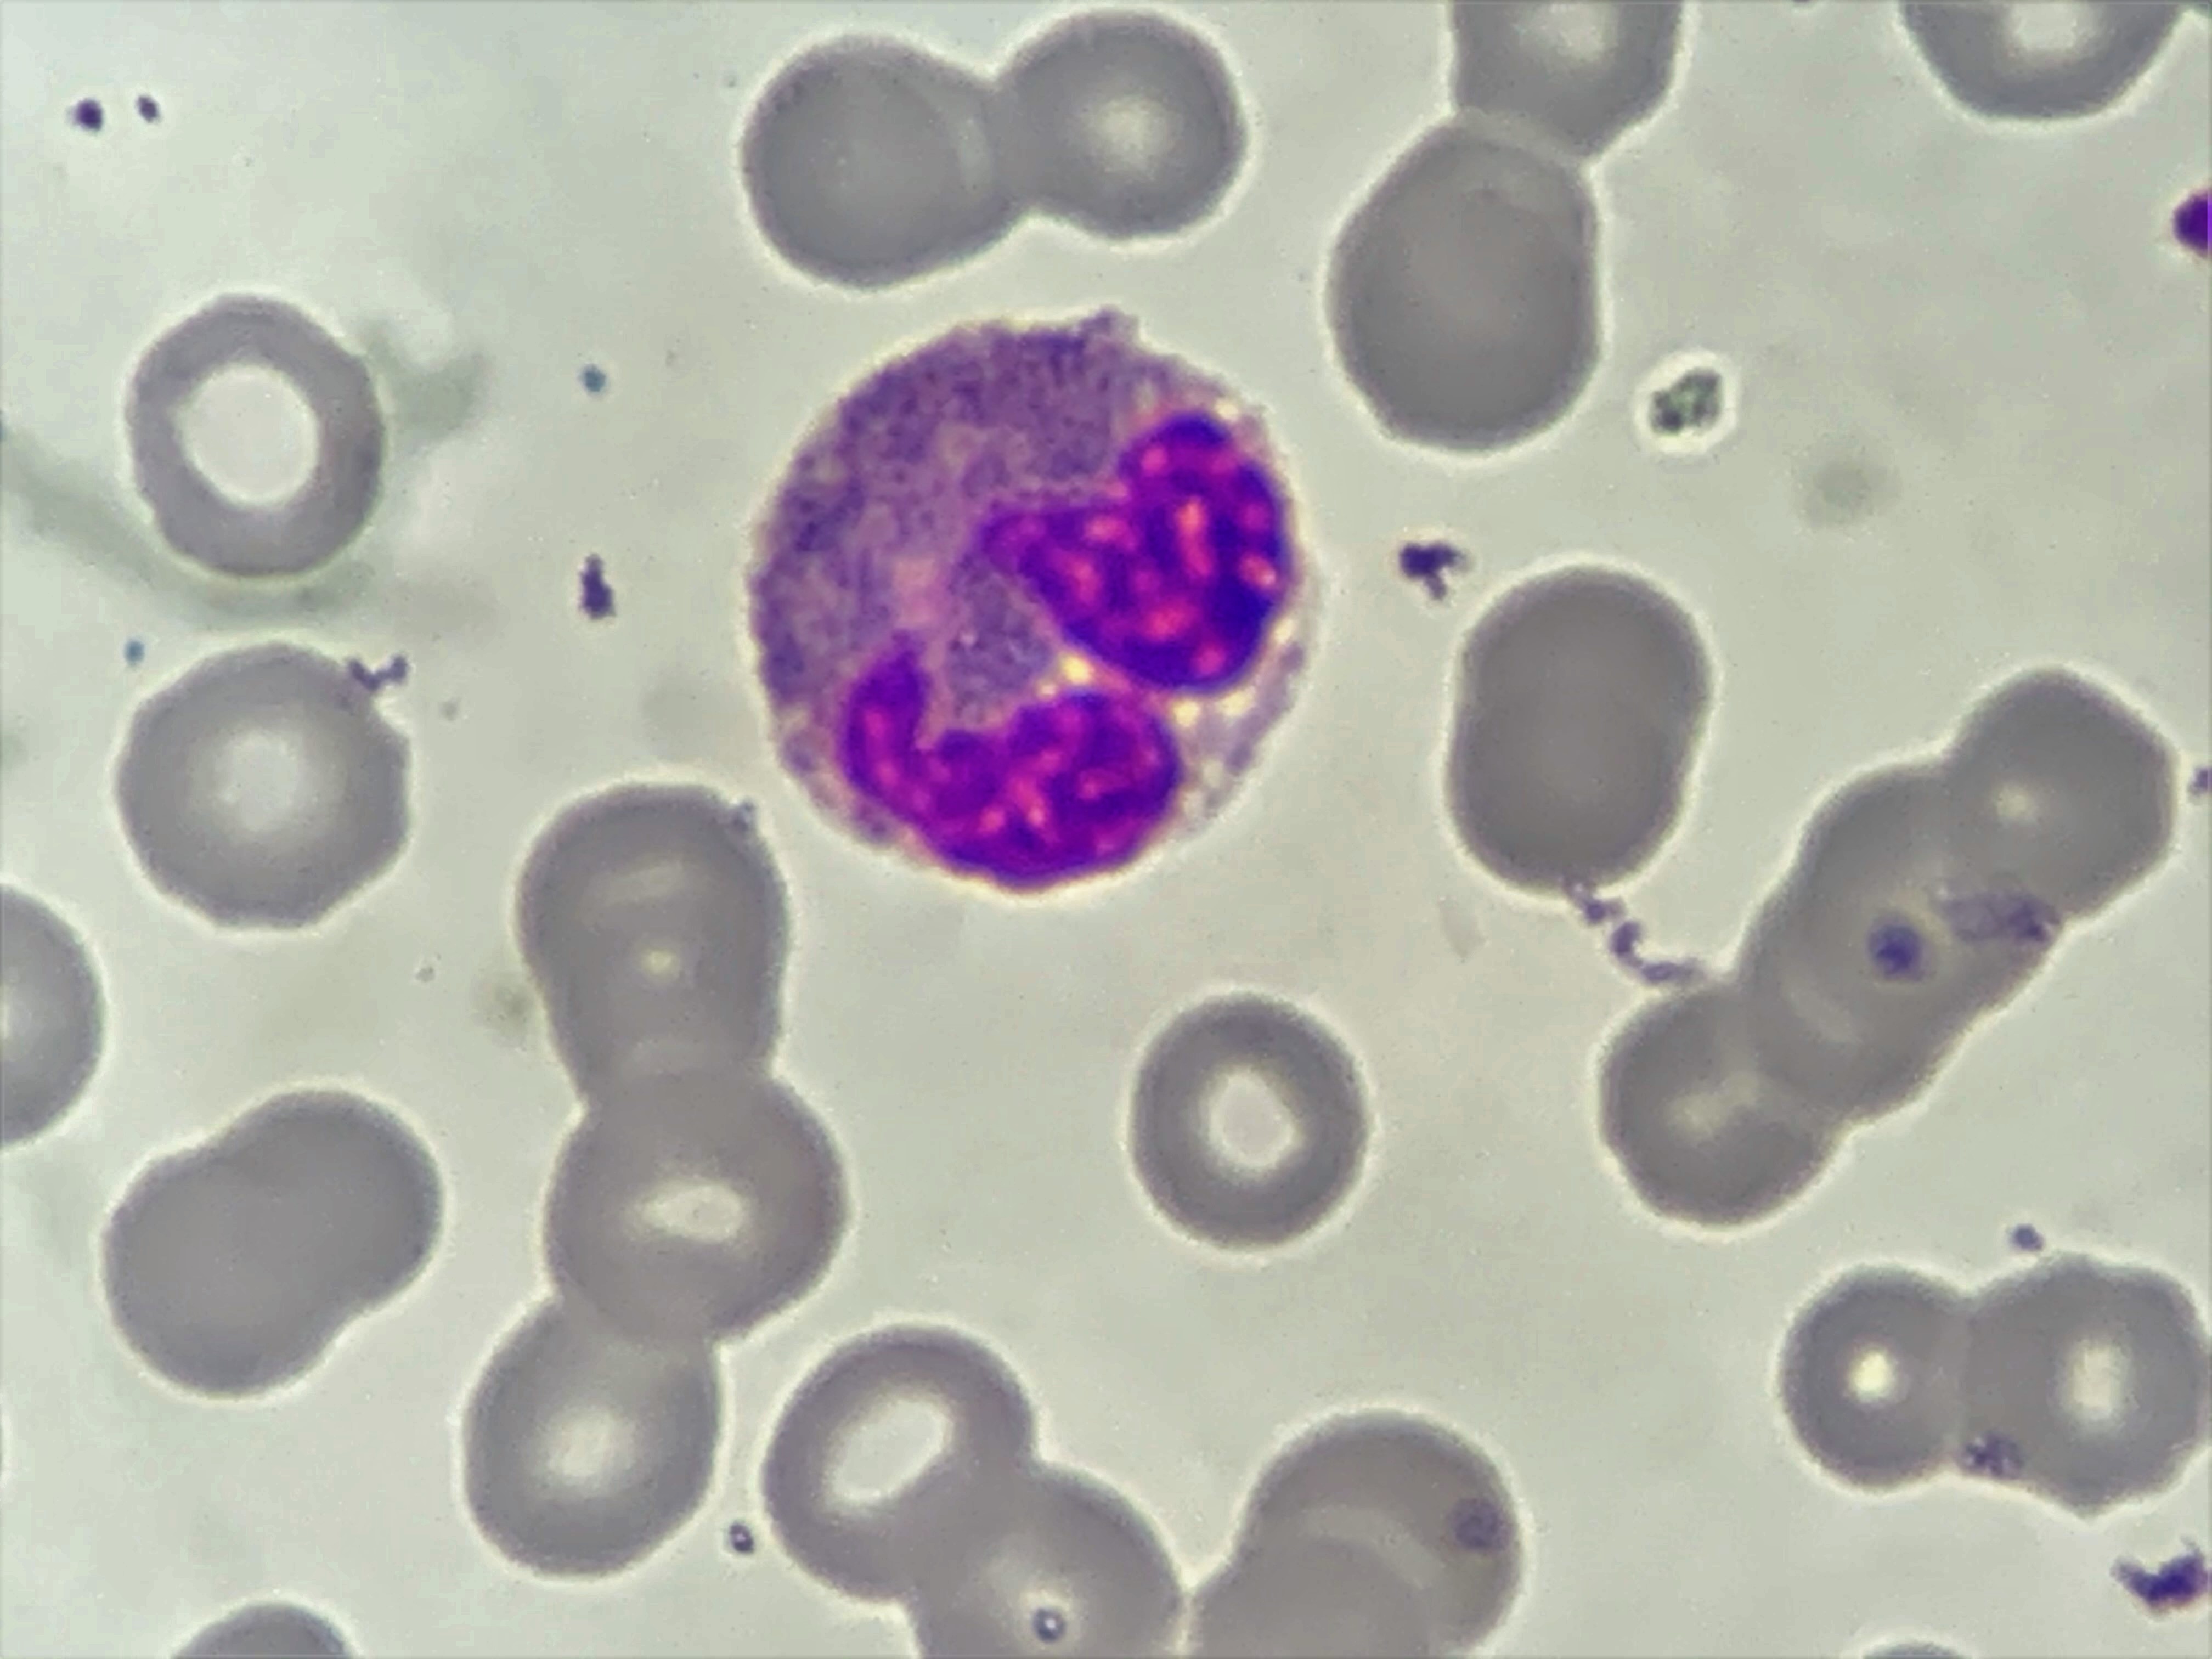
Cell type: EOSINOPHILS